Question:
I have "Show Disassembly" unchecked, but after a few step overs this still shows up.
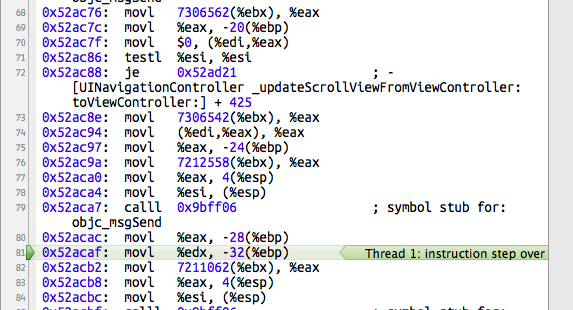
Answer: This might be code that was compiled with the Release configuration rather than Debug. It is more difficult for Xcode to relate machine instructions back to source code lines in this case.